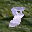
Label: 8